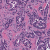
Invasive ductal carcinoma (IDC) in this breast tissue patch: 1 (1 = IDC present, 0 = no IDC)